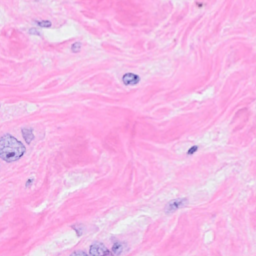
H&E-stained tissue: Breast